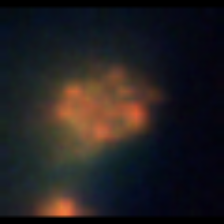
Taxon: Unknown_detritus
Group: Unknown